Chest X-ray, PA view. Patient: 43 years old, sex F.
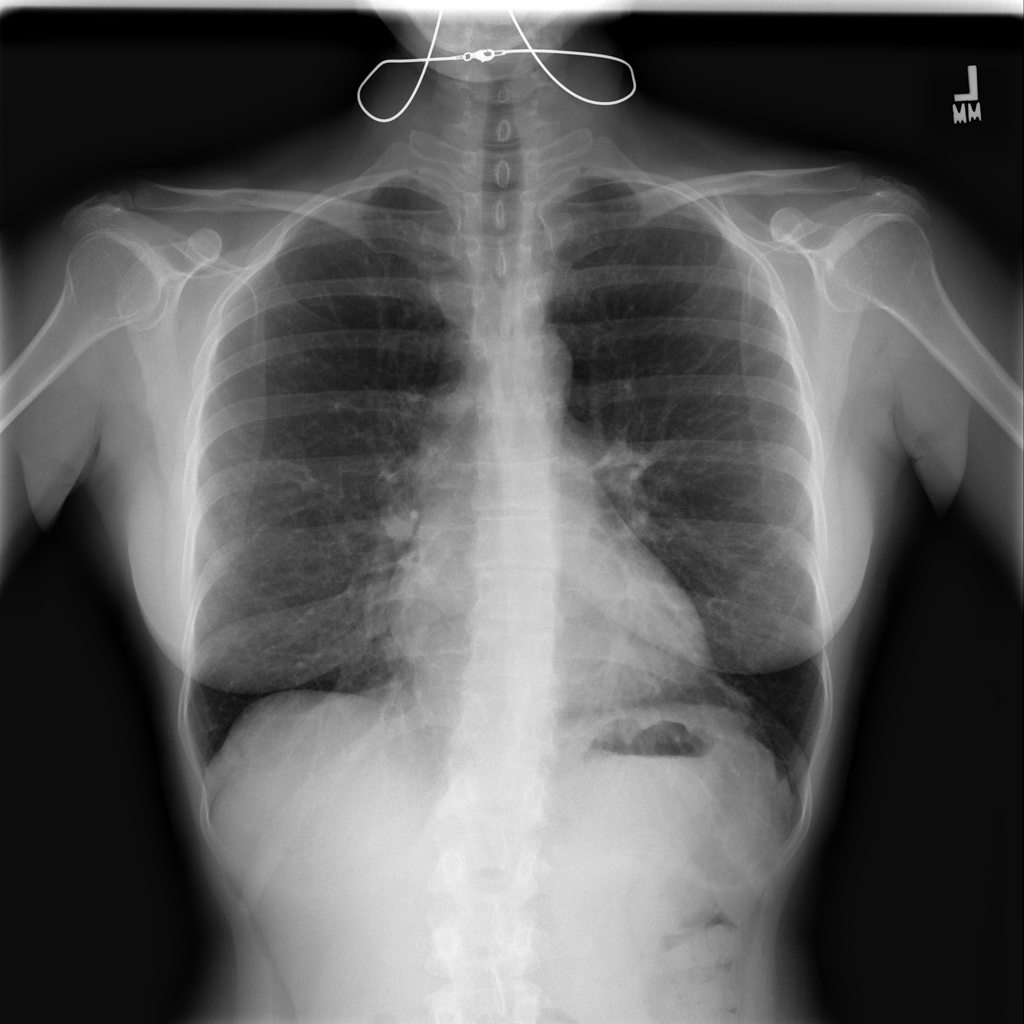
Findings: No Finding